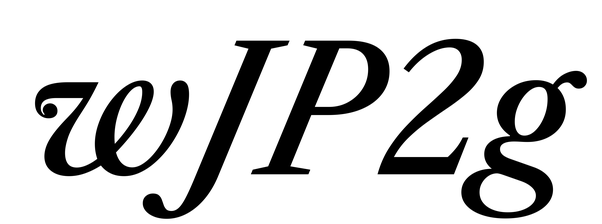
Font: LibreCaslonText-Italic_Medium_Italic